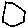
Label: hexagon